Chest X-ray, PA view. Patient: 38 years old, sex M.
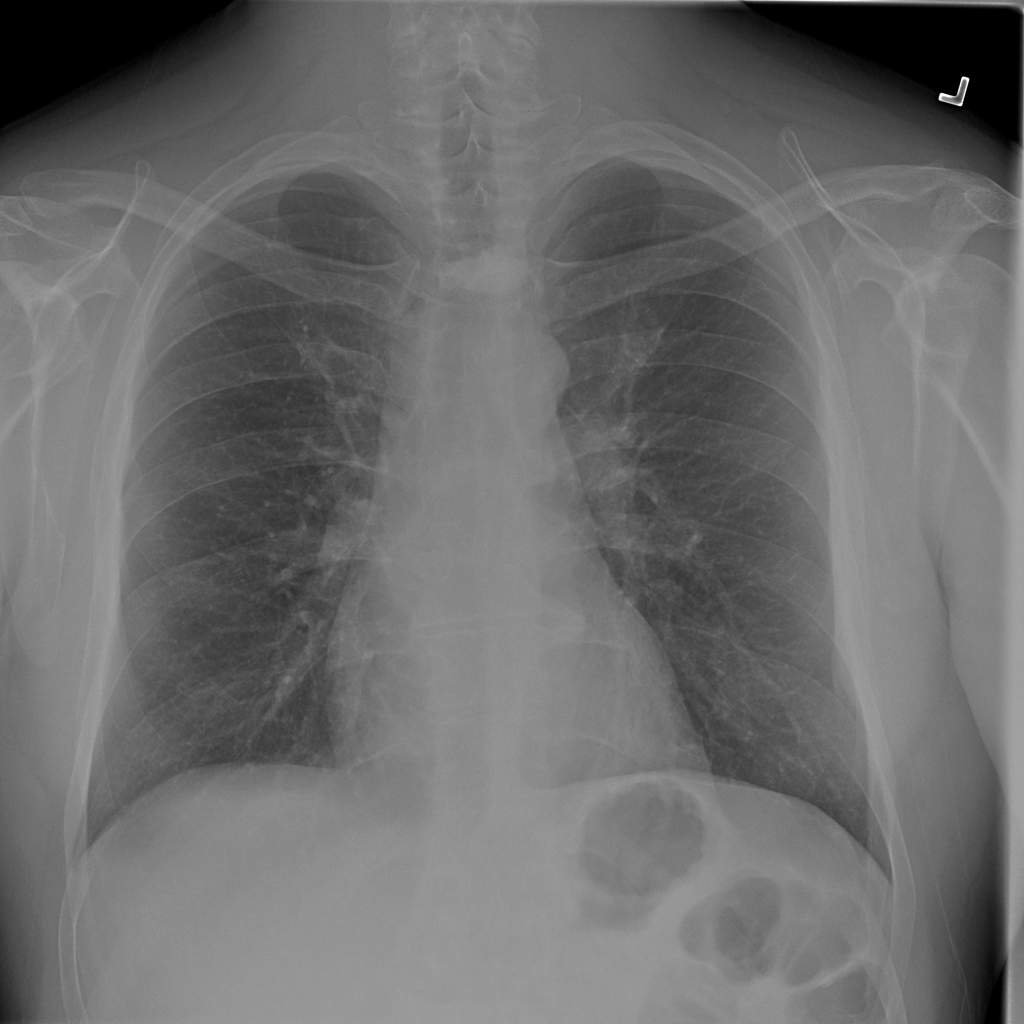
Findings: No Finding